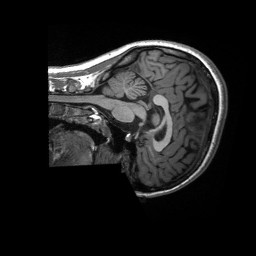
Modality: T1w
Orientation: sagittal
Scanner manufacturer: siemens
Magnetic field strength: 3 T
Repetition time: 2.3 s
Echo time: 0.00232 s